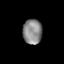
Tissue: lung
Cell type: Others
Senescence score: 0.2431
Nuclear area (px): 471
Mean DAPI intensity: 135.127